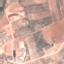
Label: PermanentCrop